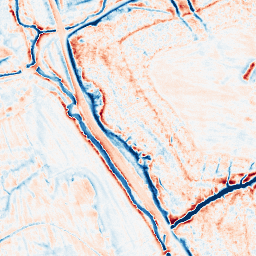
Category: edge_preserving
Decomposition family: anisotropic_diffusion
Decomposition parameters: iterations: 50
kappa: 30
gamma: 0.1
Upsampling method: bicubic_3x
Upsampling parameters: scale: 3
Upsampling scale: 3